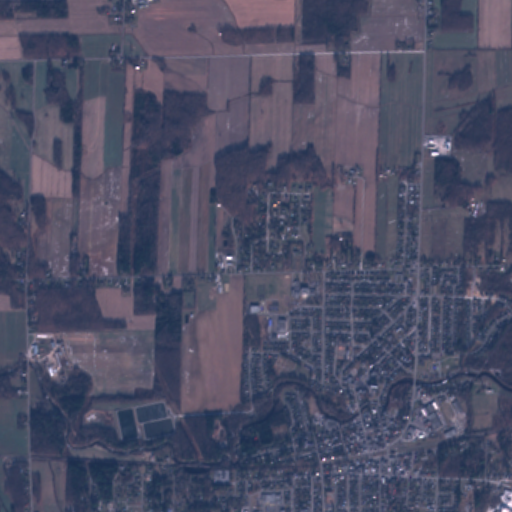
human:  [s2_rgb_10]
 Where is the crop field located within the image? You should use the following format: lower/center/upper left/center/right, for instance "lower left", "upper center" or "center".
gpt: The crop field is located in the center right of the image.
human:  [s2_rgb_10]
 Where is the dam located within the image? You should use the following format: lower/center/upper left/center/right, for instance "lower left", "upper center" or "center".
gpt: The dam is located in the lower right of the image.
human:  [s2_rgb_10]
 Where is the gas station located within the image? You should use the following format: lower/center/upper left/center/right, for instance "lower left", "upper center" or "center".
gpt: The gas station is located in the lower center of the image.
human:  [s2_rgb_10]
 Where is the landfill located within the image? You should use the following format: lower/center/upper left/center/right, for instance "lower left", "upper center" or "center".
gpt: The landfill is located in the lower left of the image.
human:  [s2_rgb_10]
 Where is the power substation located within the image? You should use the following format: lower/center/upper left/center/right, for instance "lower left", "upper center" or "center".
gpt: The power substation is located in the lower center of the image.
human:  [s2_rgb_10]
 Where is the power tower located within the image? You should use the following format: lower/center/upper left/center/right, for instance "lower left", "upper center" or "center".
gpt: The power tower is located in the upper center of the image.
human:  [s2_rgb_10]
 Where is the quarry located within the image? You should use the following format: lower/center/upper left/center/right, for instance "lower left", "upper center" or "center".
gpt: The quarry is located in the lower right of the image.
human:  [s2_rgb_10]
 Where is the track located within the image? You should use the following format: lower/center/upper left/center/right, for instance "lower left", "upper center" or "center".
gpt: The track is located in the center of the image.
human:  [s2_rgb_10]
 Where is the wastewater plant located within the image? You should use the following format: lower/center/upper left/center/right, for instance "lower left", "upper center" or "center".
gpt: The wastewater plant is located in the lower left of the image.
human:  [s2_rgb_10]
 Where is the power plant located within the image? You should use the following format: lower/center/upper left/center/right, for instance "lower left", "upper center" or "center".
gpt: There is no power plant in the image.